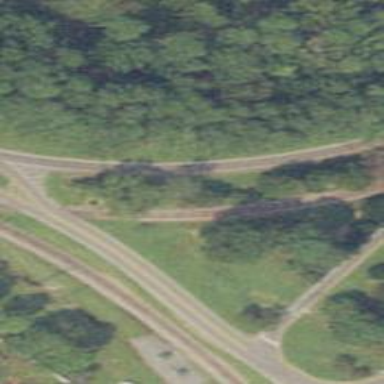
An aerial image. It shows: Secondary link road with asphalt surface.